Field crop: maize
Growth stage: 2
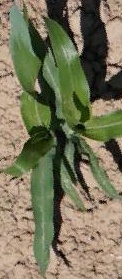
Species: maize